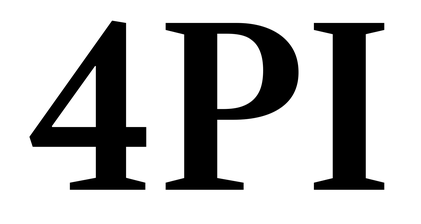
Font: LibreCaslonText_SemiBold